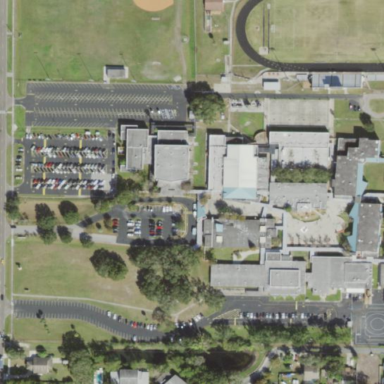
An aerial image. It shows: School.